Question: '''
package inheritance;
public class SingleInheritance {
// SingleInheritance obj=new SingleInheritance(); Why does this line is not giving any error when I am creating a class's object in it's own class
public static void main(String[] args) {
Plumber rahul=new Plumber();
}
}
package inheritance;
class Plumber{
Plumber ganesh=new Plumber();
// while this one is giving the stackoverflowerror.
}
'''
It does not throws any error when I create the object of SingleInheritance class in it's own class but throws an error while I do the same thing in another class .
I know It is silly to create object in it's own class but this happened when I was trying to do something else. I need an explanation to what is happening .
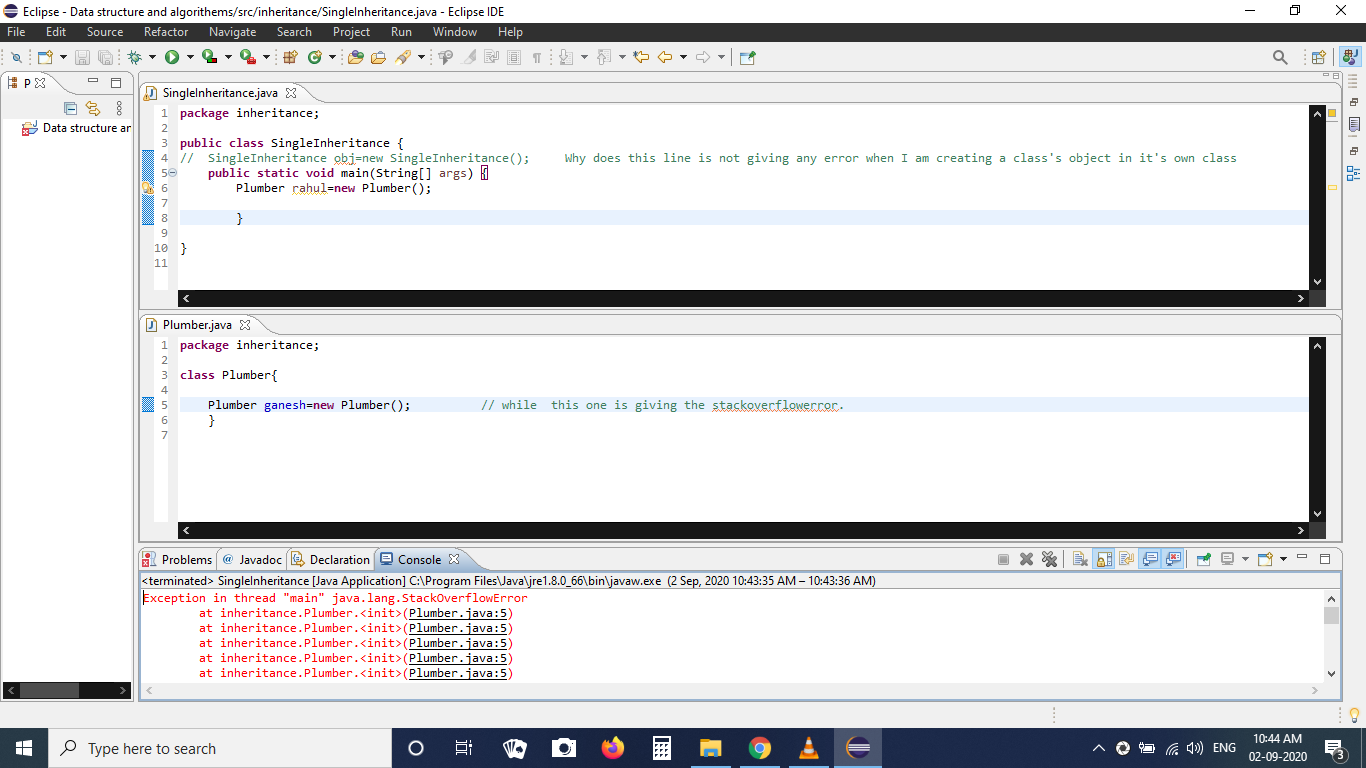
Answer: The issue with your code is that there is recursively creation of your class 'Plumber' objects and no condition that will terminate it.
Let us see the contents of your class 'Plumber' and their instantiation.
'''
class Plumber
{
Plumber obj = new Plumber();
}
'''
What do you think this does on creating a 'new Plumber()' object.
It will instantiate a 'new Plumber()' to 'obj', which will in return create another 'new Plumber()' to 'obj.obj', and so on ..
You sure can keep an object a Plumber in same class, but you need to have a specific flow when you want to actually initialize it.
'''
class Plumber
{
Plumber obj;
public Plumber()
{
if(/*condition*/)
{
obj = new Plumber();
}
}
// You can also use some methods to do so
public InstantiateObj()
{
obj = new Plumber();
}
}
'''